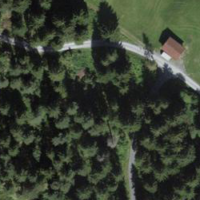
EUNIS habitat code: 43
Species observed at this site:
Petasites albus